Question: I have drawn a histogram of a variable using the function available in Matlab R2012b.
'hist(I(:),100);'
I have got the following result, it is a histogram :

The problem is as follow: I don't care about the values on following X-axis. I would like to draw a histogram without putting focus on the huge value of zeros.
I found this solution :
'''
[counts,centers] = hist(I(:));
[~,i] = max(counts);
counts(i)= 0;
bar(centers,counts);
'''
But it seems not good one !
Is there a way to specify interval without zero !? is there a way, using code, to zoom in so that I can recognize clearly the other bars ?
The documentation of the function hist is available <URL>.
Any suggestion is a welcome.
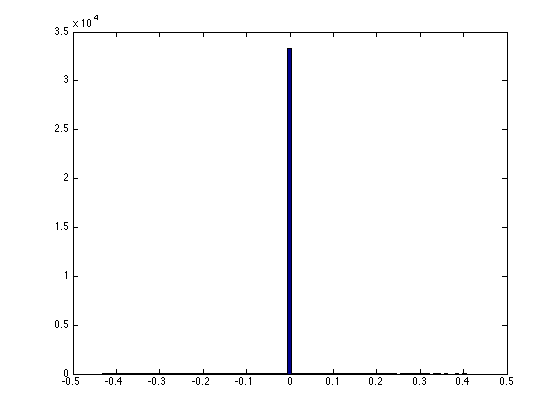
Answer: If you don't care about zeros, don't pass them to 'hist':
'''
hist(I(I~=0),100)
'''